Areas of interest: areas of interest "Hotel"
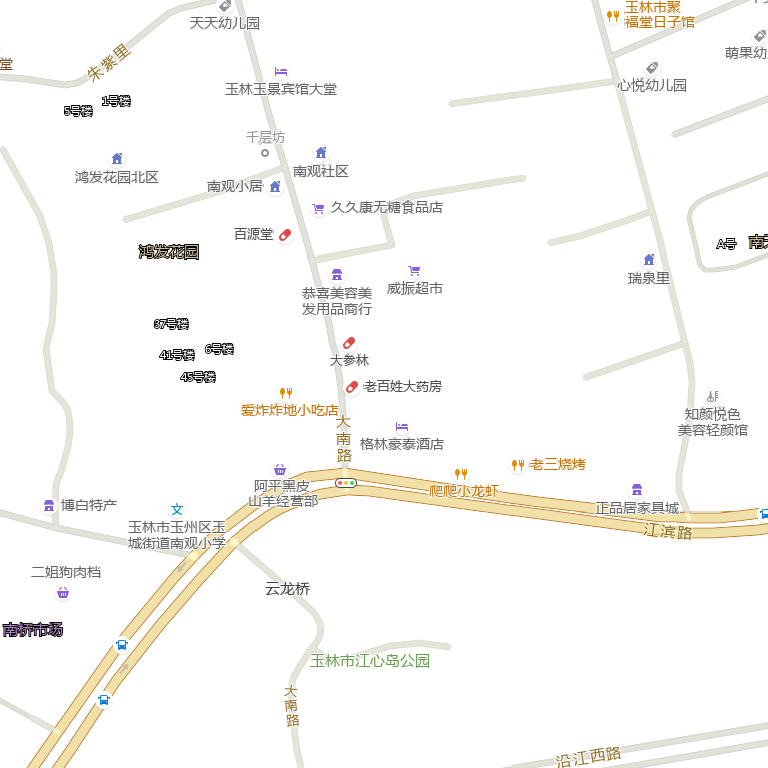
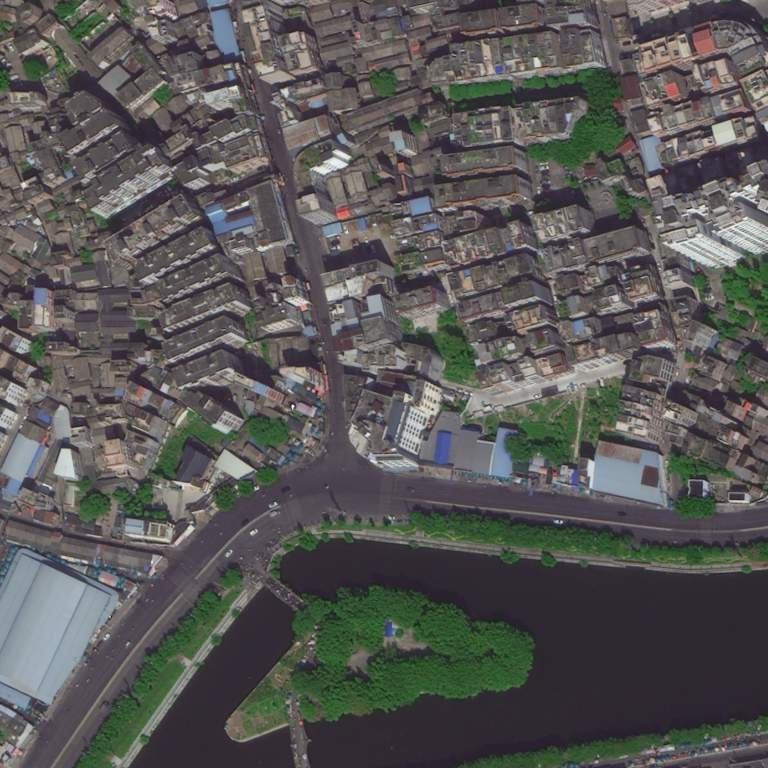